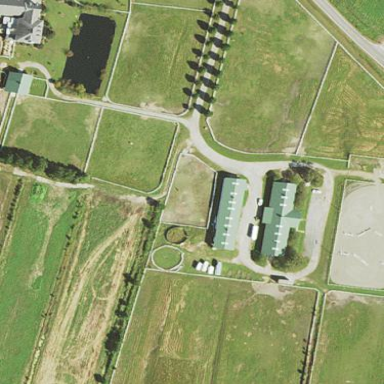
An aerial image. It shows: Farmyard used for horse riding.